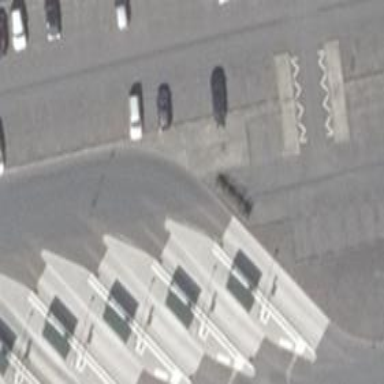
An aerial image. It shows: Asphalt road designated for service vehicles.